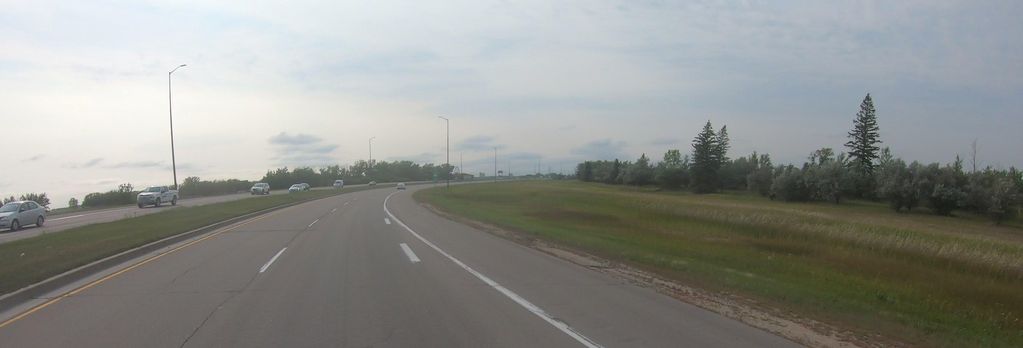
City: winnipeg